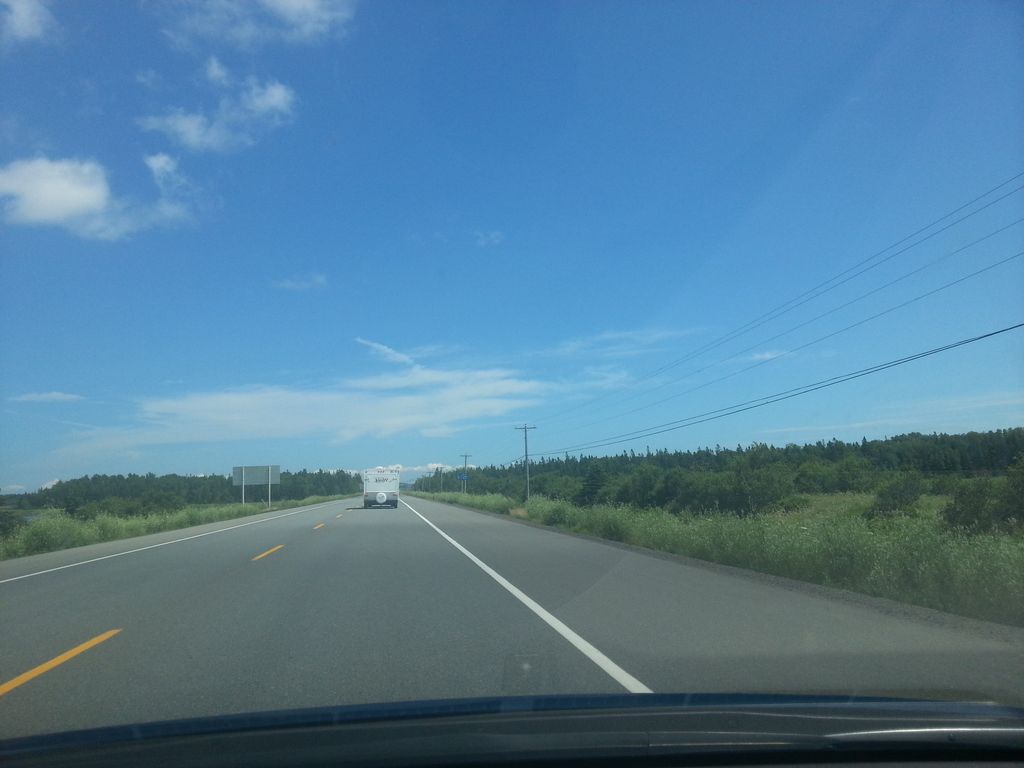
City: charlottetown